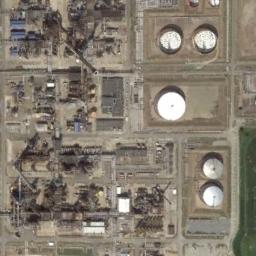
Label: storage_tank